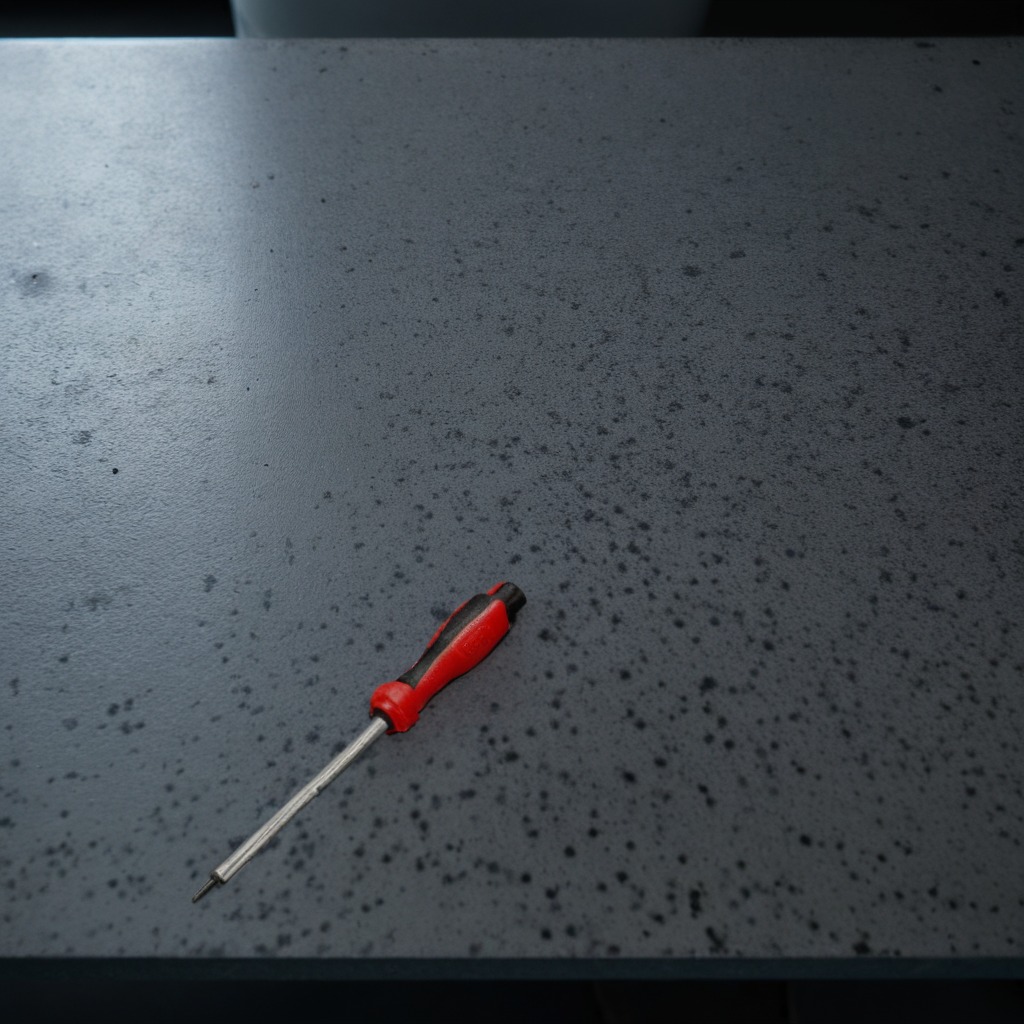
A screwdriver lies on a clean granite table inside a workshop at night.